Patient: sex M, age 63
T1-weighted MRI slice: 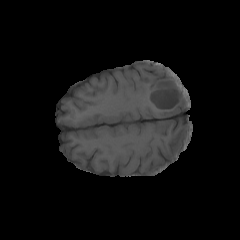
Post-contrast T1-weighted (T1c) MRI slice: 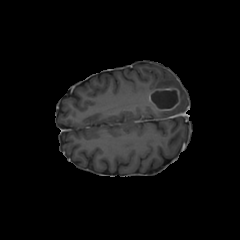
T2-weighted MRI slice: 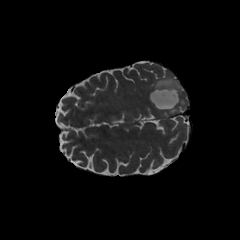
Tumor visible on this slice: yes
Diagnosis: Glioblastoma, IDH-wildtype
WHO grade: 4